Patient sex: M
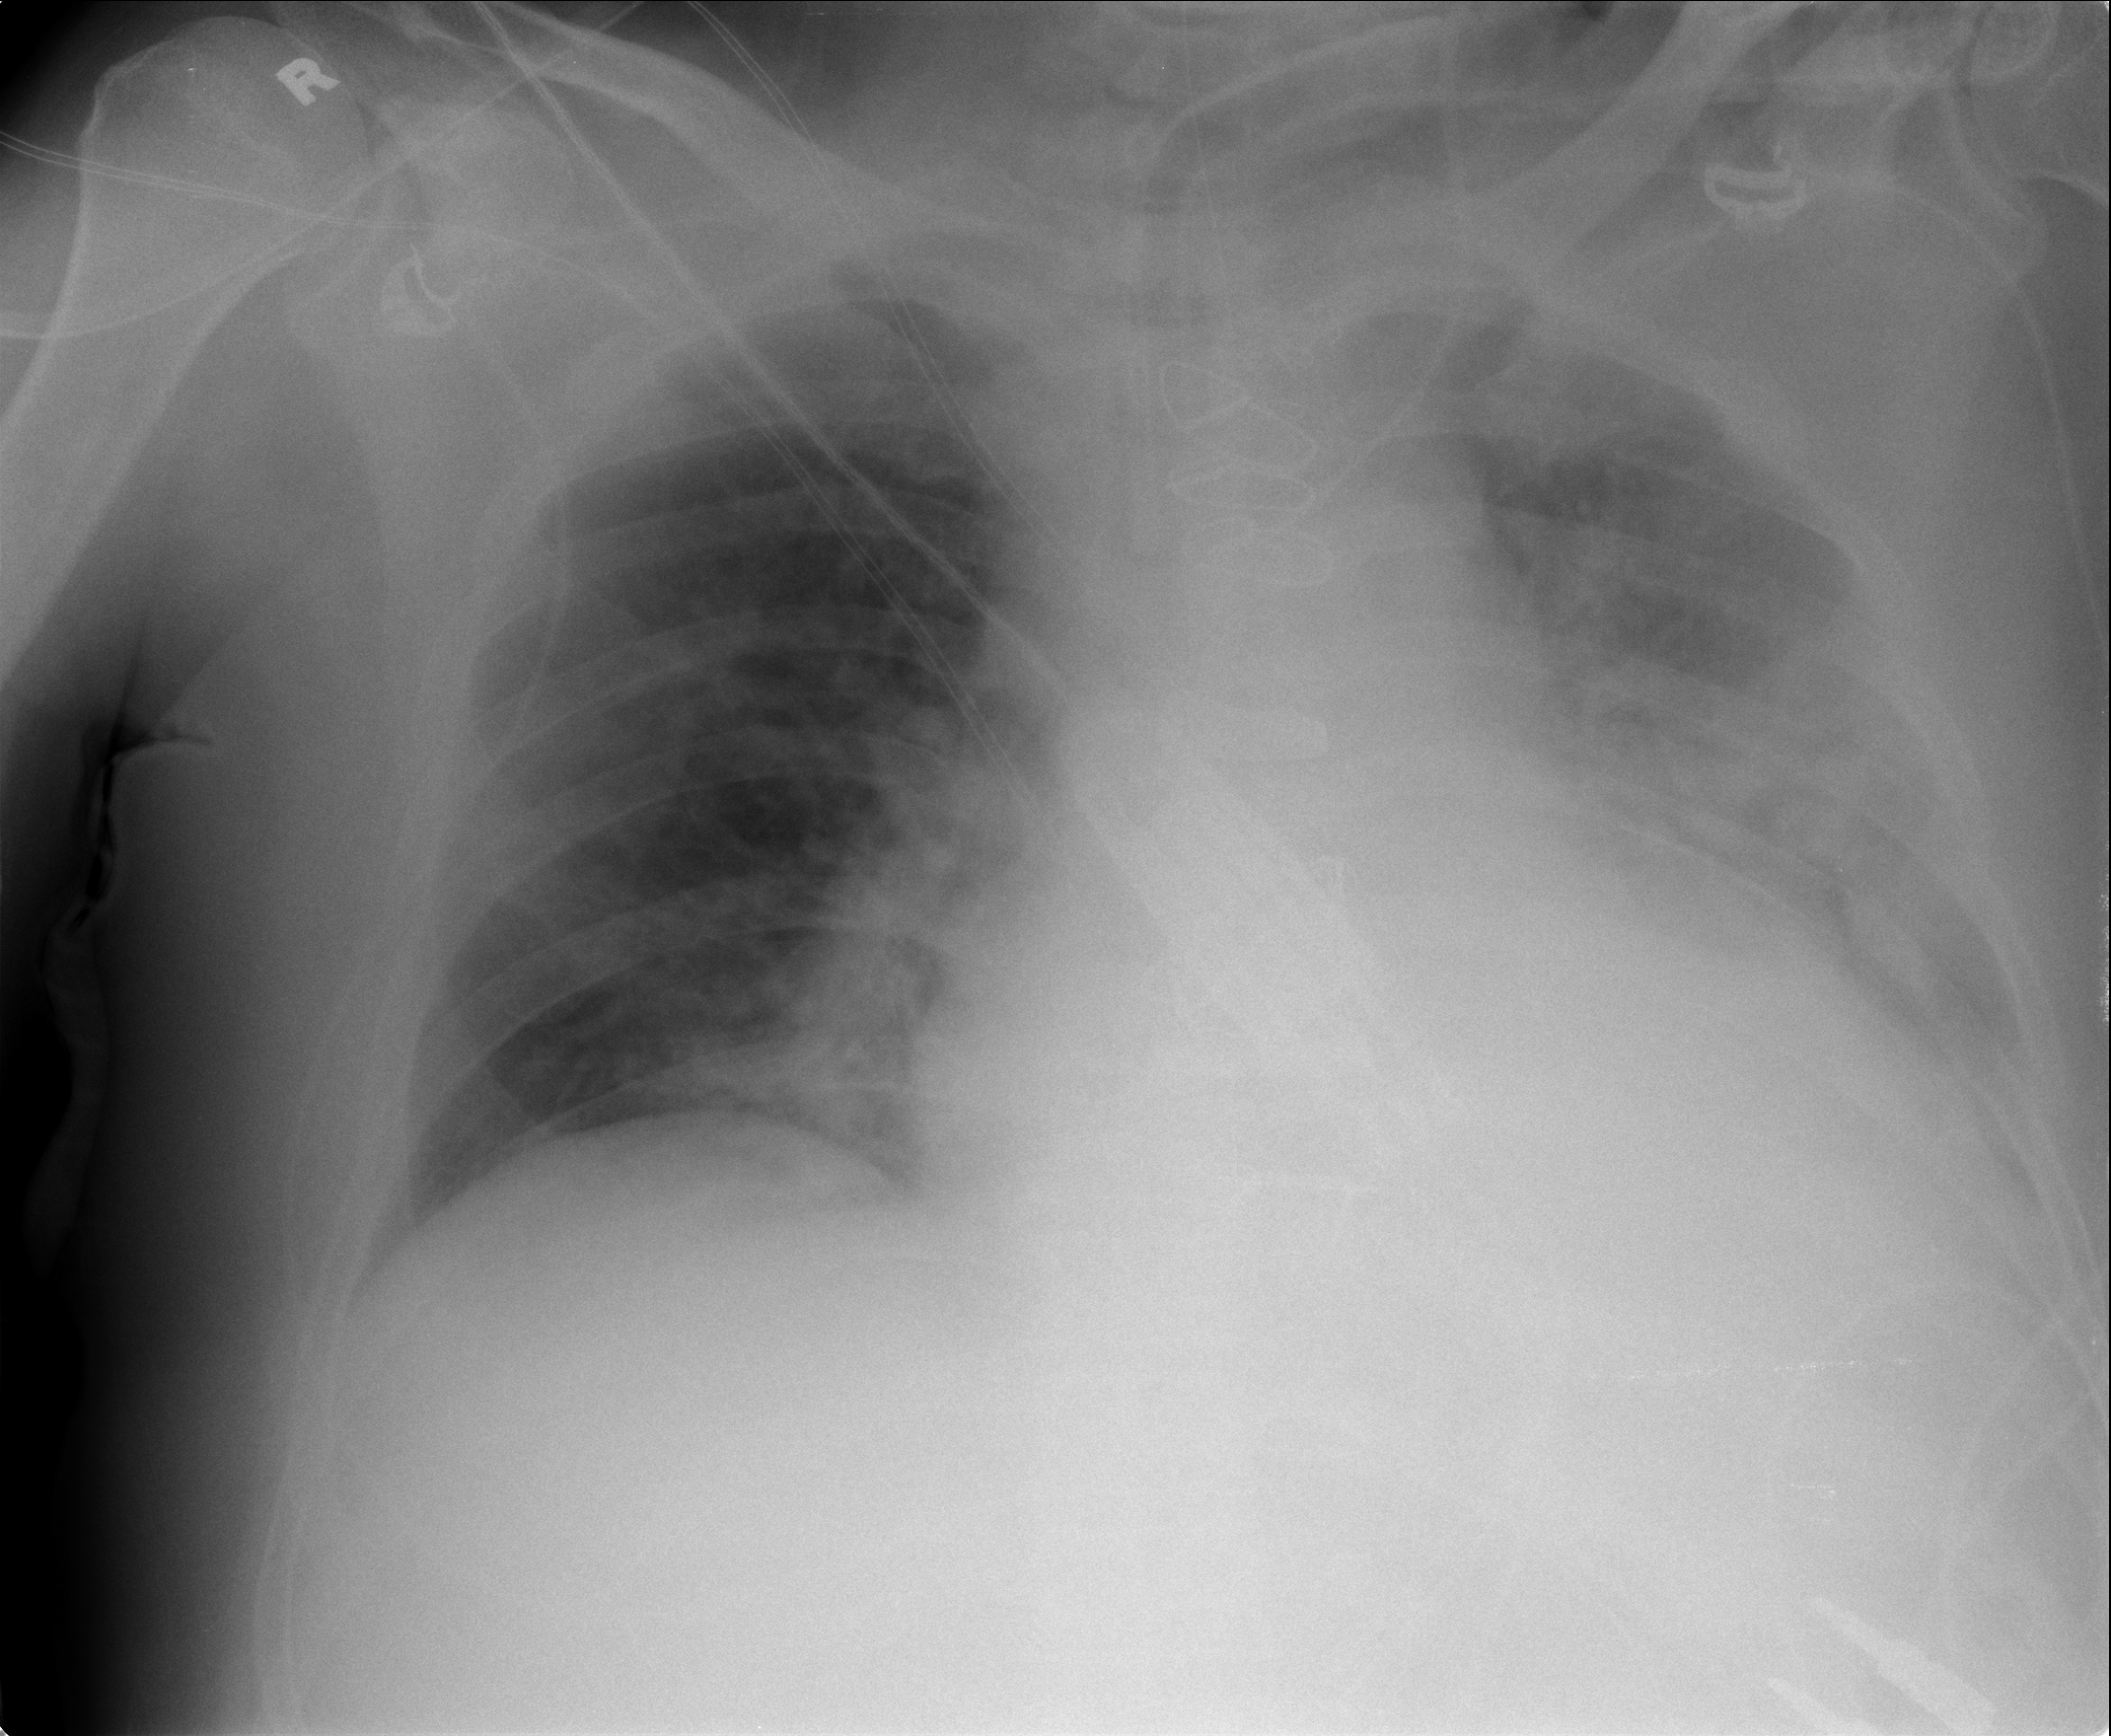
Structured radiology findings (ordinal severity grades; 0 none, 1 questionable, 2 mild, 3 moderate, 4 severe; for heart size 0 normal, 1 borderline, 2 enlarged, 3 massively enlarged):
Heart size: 2
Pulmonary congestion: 2
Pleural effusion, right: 0
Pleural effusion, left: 3
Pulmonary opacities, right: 2
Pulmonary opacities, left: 2
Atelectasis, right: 0
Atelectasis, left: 3